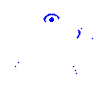
Particle: electron